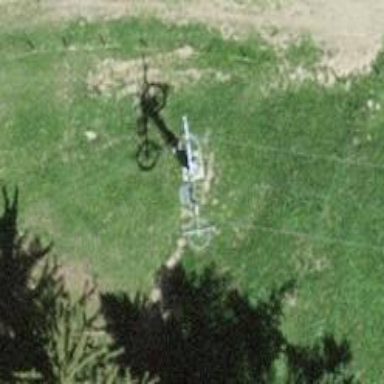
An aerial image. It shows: Pylon used for aerialway.